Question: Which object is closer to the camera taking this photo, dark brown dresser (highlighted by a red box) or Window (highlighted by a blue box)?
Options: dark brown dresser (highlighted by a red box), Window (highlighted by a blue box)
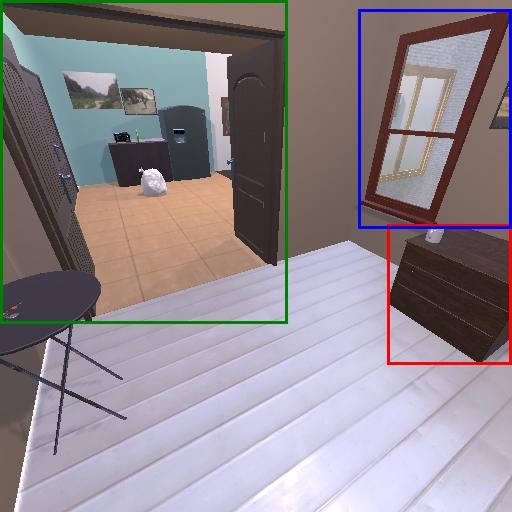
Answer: dark brown dresser (highlighted by a red box)